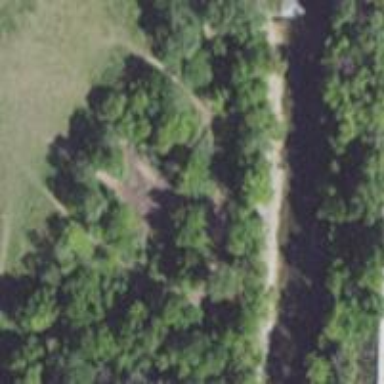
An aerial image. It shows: Path.